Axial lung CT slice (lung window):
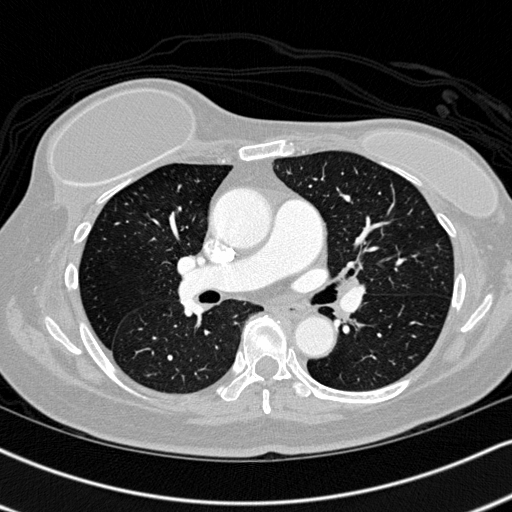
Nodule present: no